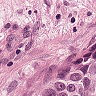
Metastatic tissue present: yes